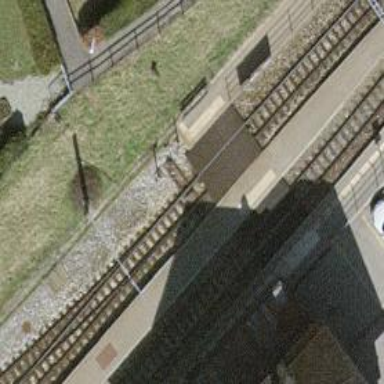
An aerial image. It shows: Railway switch.